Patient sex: F
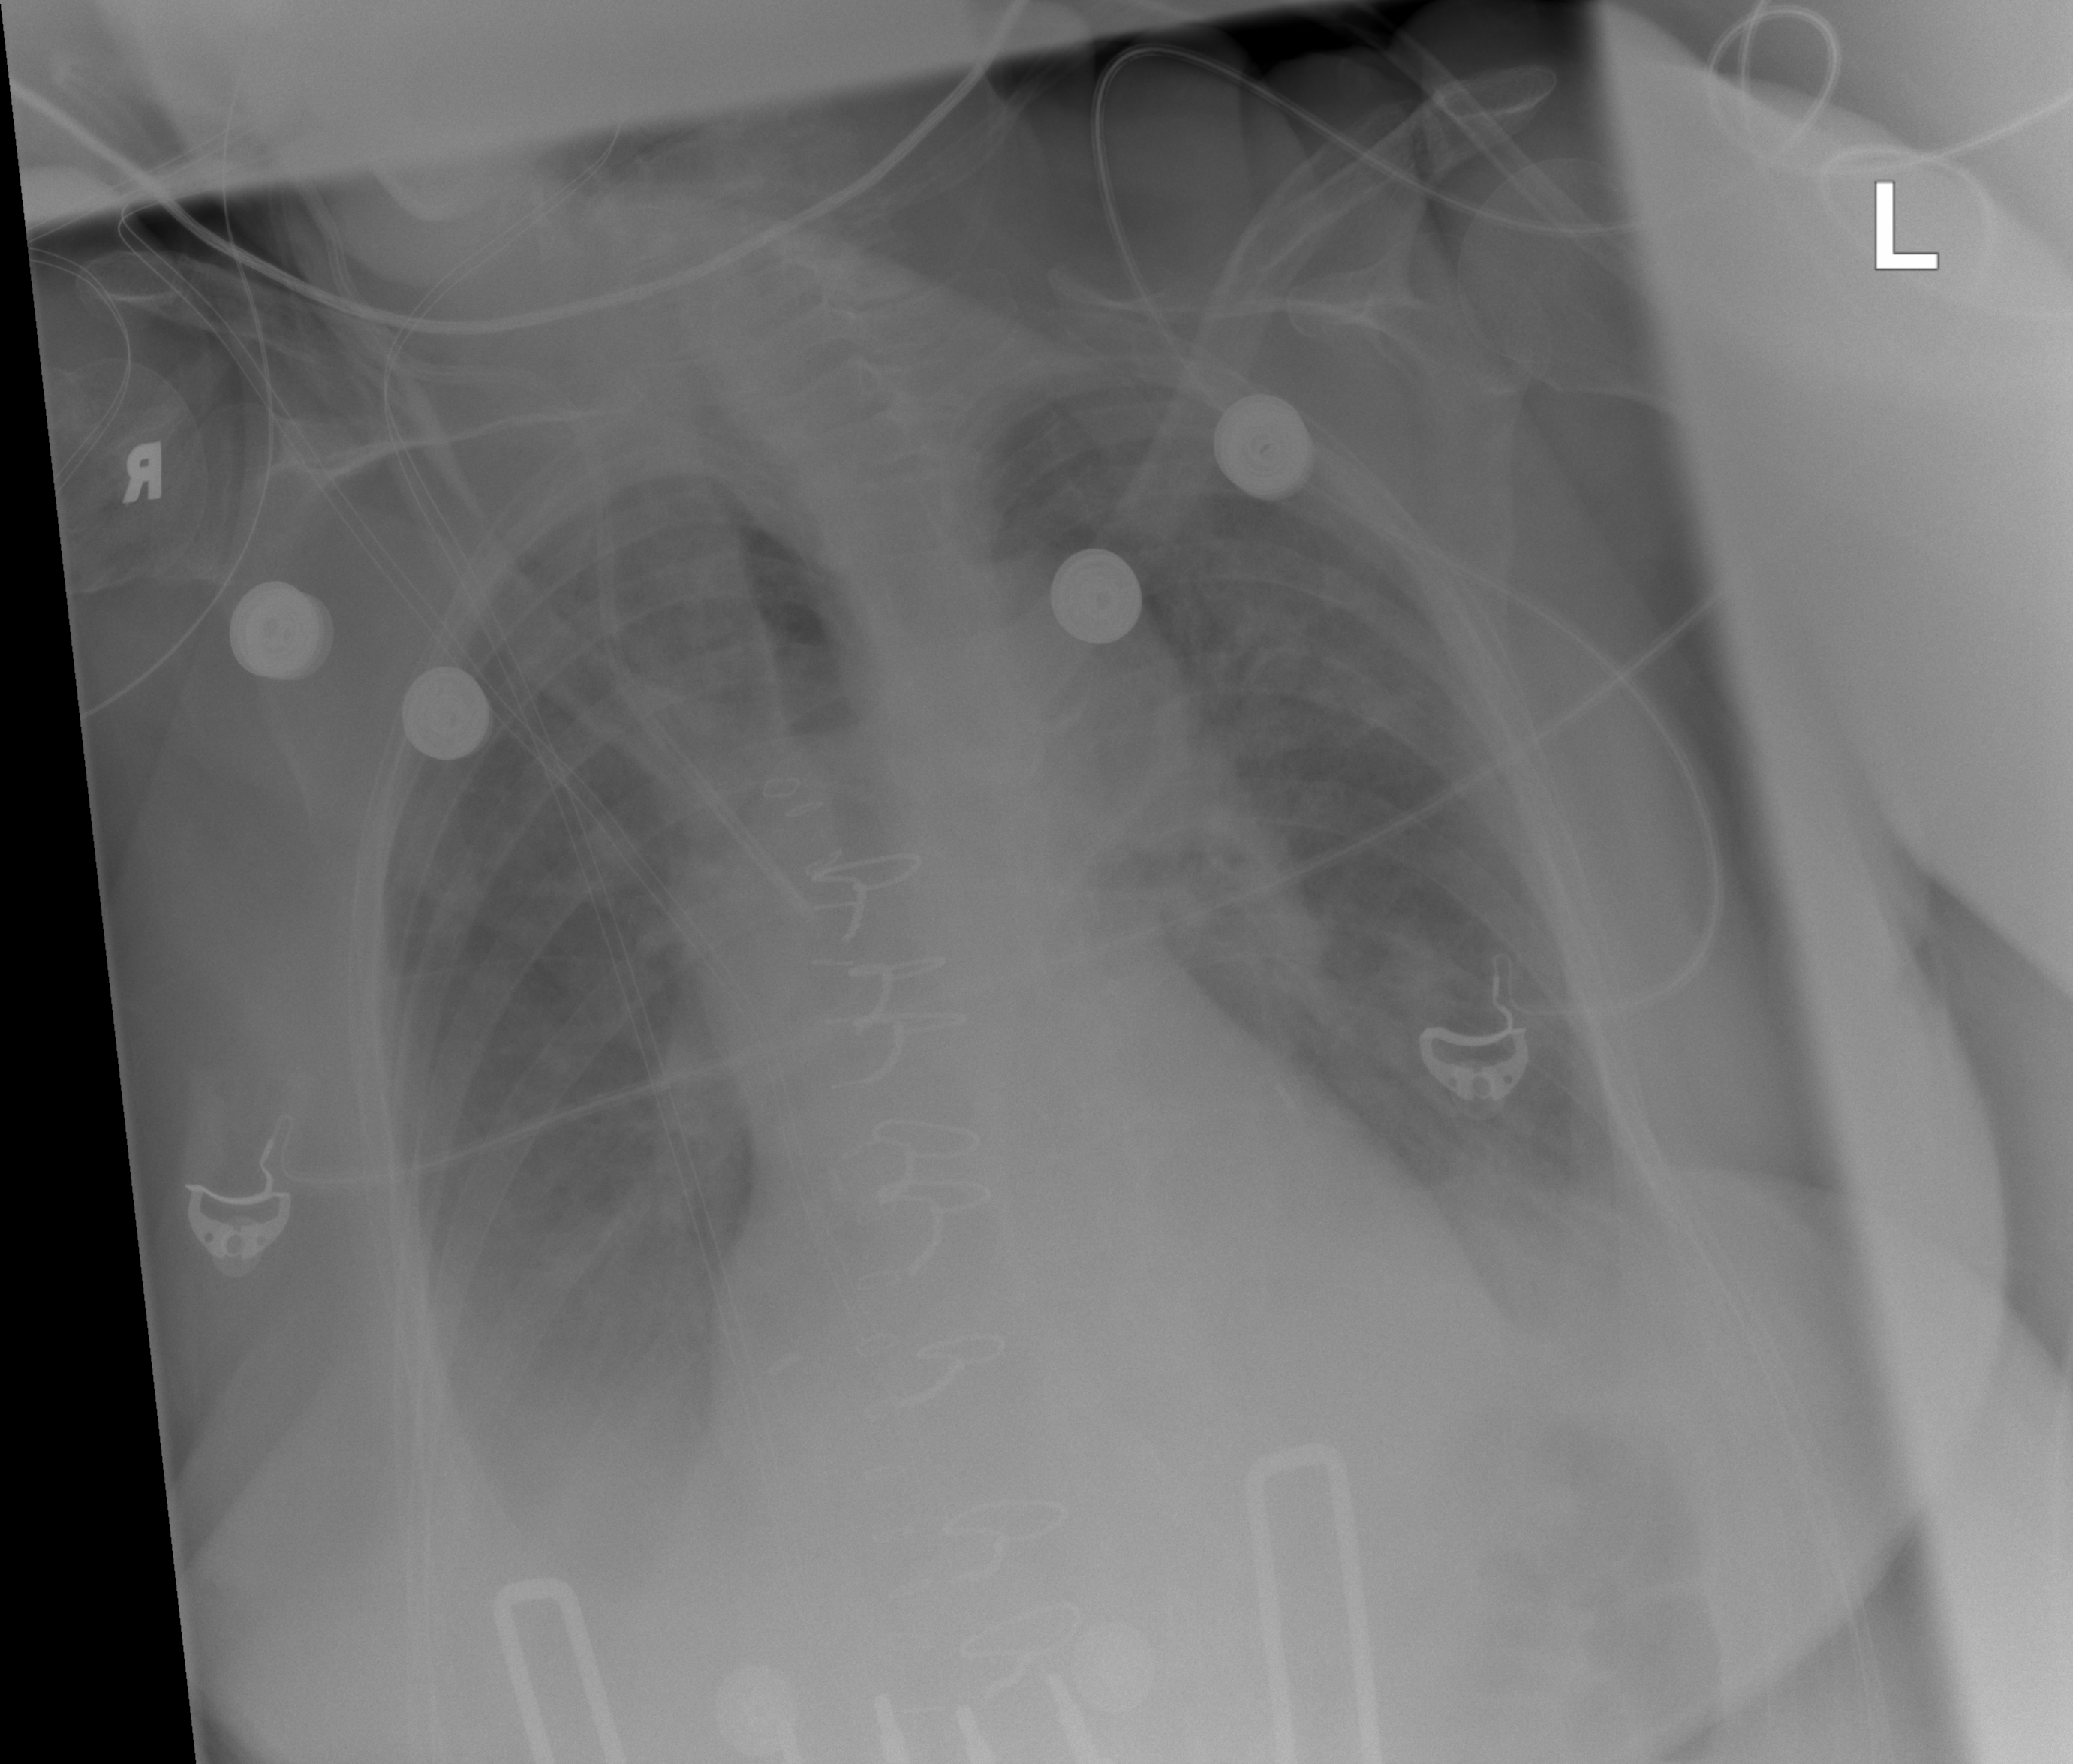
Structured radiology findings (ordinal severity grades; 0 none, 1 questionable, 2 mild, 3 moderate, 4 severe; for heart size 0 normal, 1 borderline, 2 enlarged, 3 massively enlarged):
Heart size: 0
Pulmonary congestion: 3
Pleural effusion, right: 2
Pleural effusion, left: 2
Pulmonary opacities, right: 0
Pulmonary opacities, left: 2
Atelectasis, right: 2
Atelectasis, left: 2